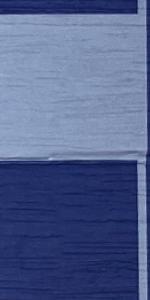
Label: Empty